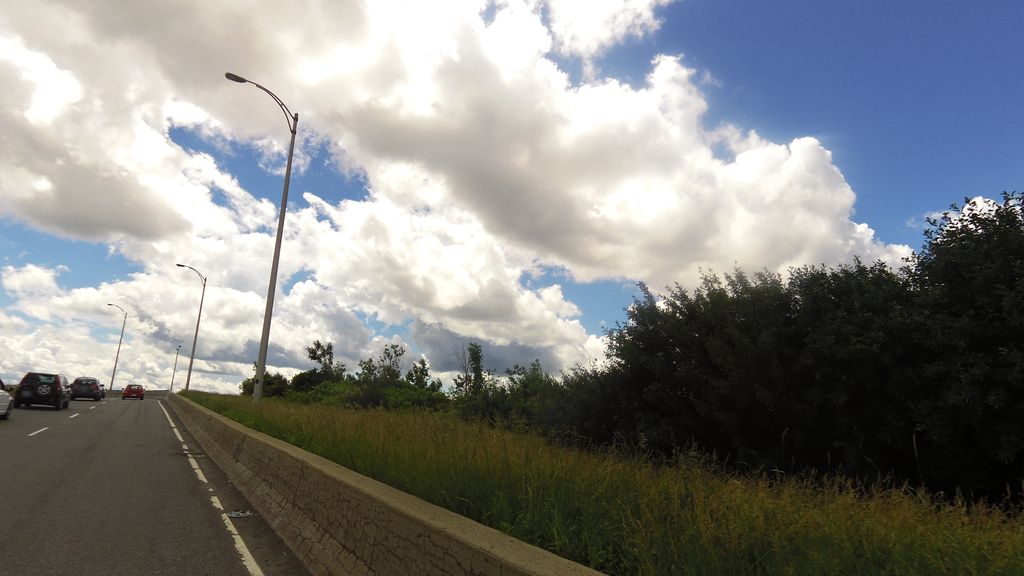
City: montreal